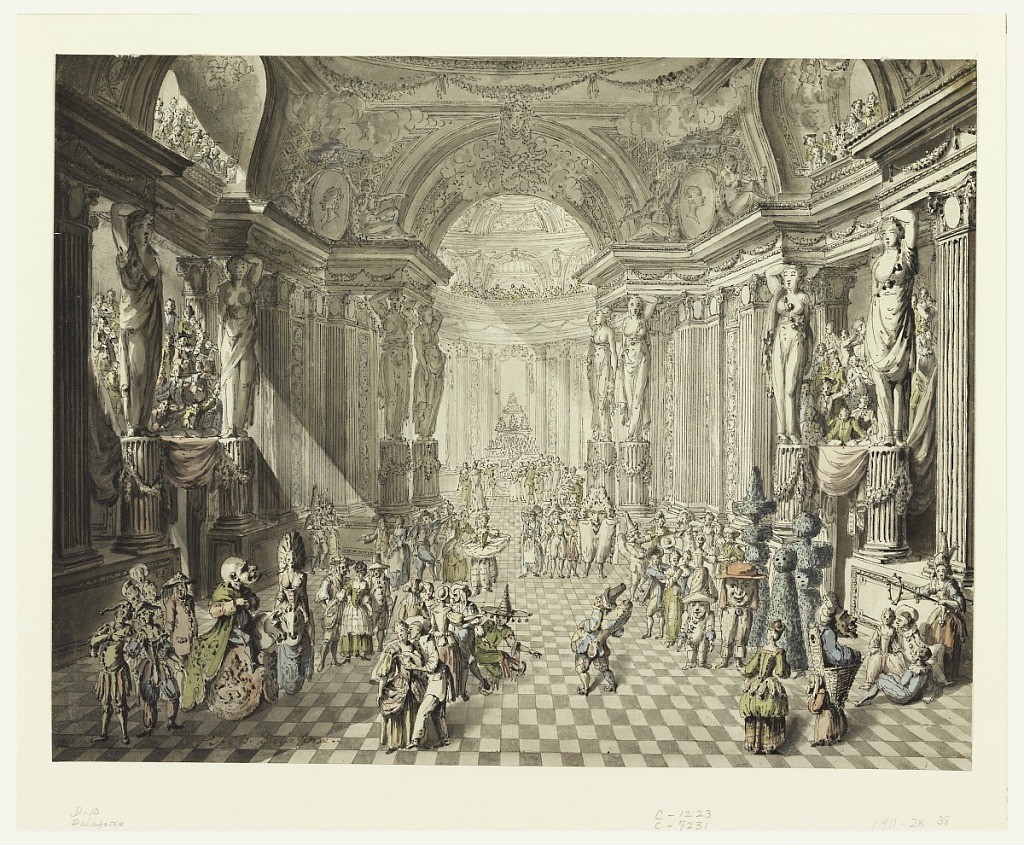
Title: View of a Masquerade Ball
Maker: Jean-Charles Delafosse, French, 1734 – 1789
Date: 1770–80
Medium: Pen and black ink, brush and gray wash, watercolor, black chalk on white laid paper
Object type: Drawing
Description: A crowd in fancy dress in a hall, showing a buffet in the center of a peristyle in the rear; the musicians are disposed in balconies left and right; onlookers in galleries above.